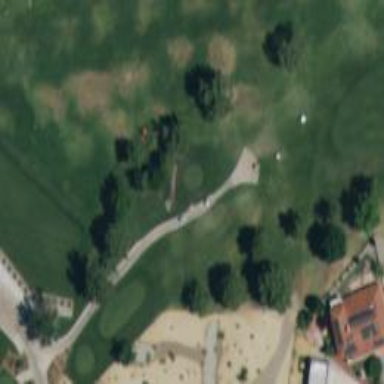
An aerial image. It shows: Path for both road and golf.